Question: I'm trying to get a basic example set up with Uploadify and my code works in all browsers except for Chrome.
Basically, all I'm trying to do is let a user pick an image to be embedded in the page. The user chooses a file, and on selecting one, the file is sent, via Uploadify, to my C# handler which converts the image to a base-64 encoded string, and sends it back to be placed into the 'src' of the target 'img'.
'''
<link rel="stylesheet" href="Content/Uploadify/uploadify.css" />
<script src="http://ajax.googleapis.com/ajax/libs/jquery/1.10.2/jquery.min.js"></script>
<script src="Content/Uploadify/jquery.uploadify.js"></script>
<script type="text/javascript">
$(function () {
$("#fileUpload").uploadify({
'swf': 'Content/Uploadify/uploadify.swf',
'uploader': 'ImageHandler.ashx',
'onUploadSuccess': function (file, data, response) {
$("#theImage").attr("src", data);
},
'onUploadError': function (file, errorCode, errorMsg, errorString) {
alert('The file ' + file.name + ' could not be uploaded: ' + errorString);
}
});
});
</script>
'''
'''
<input type="file" id="fileUpload" />
<img id="theImage" height="300" width="300"/>
'''
'''
public void ProcessRequest(HttpContext context)
{
if (context.Request.Files.Count > 0)
{
byte[] bytes = null;
using (var binaryReader = new BinaryReader(context.Request.Files[0].InputStream))
{
bytes = binaryReader.ReadBytes(context.Request.Files[0].ContentLength);
var base64 = Convert.ToBase64String(bytes);
var imgSource = "data: " + context.Request.ContentType + ";base64," + base64;
context.Response.ContentType = "text/plain";
context.Response.Write(imgSource);
}
}
context.Response.ContentType = "text/plain";
context.Response.Write("");
}
'''
As you can see, it is very simple and works in FF, IE (even the IE 5 emulator w/ IE 11!), Safari, but when in Chrome () the 'onUploadError' function gets hit and the error variables are as follows:
>
1. file: [file Object]
2. errorCode: -220
3. errorMsg: Error #2038
4. errorString: IO Error
I'm using the latest version of Uploadify (just downloaded from Uploadify.com last night, ).
Has anyone seen this before or know what I'm doing wrong?
After doing some Google searches, it appears that some users have gone the route of disabling Flash in Chrome and I can verify this works but I do not like this as a solution. If you go to the Chrome Plugins page there are 2 versions installed:

If I disable the first one in the list, my Uploadify works fine but I wouldn't expect my users to have to do this.
Since the entire point of me using Uploadify was to send the image to a handler, and use the response of the handler without a page refresh, and that handler is only converting the image to a base64 encoded string, I would use HTML 5's 'FileReader' where available. So for Chrome, FF, IE 10 & up, Uploadify won't even be used. Here is my new code that works across browsers:
'''
$(function () {
if (Modernizr.filereader) {
var $fileUpload = $("#fileUpload");
$fileUpload.on("change", function (e) {
var files = e.target.files;
if (files.length) {
var reader = new FileReader();
reader.onload = function (e) {
$("#theImage").attr("src", reader.result);
}
reader.readAsDataURL(files[0]);
}
});
} else {
// browser doesn't support the HTML 5 file reader api, so fall back to Uploadify:
$("#fileUpload").uploadify({
'swf': 'Content/Uploadify/uploadify.swf',
'uploader': 'ImageHandler.ashx',
'onUploadSuccess': function (file, data, response) {
$("#theImage").attr("src", data);
},
'onUploadError': function (file, errorCode, errorMsg, errorString) {
alert('The file ' + file.name + ' could not be uploaded: ' + errorString);
}
});
}
});
'''
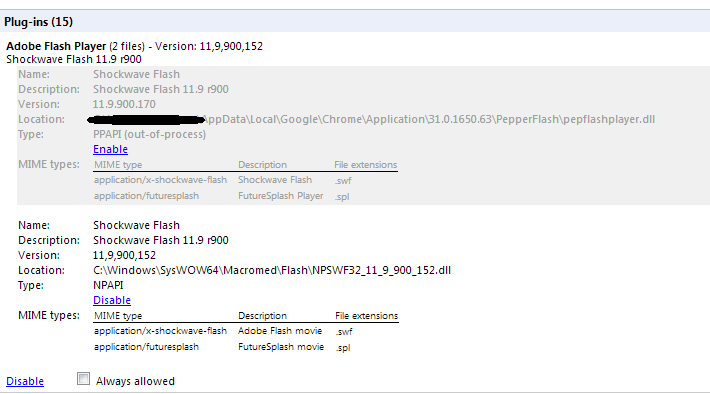
Answer: The solution for now will be to use Modernizr to detect if the HTML 5 File API is available (specifically the 'FileReader'). If available, I'll use the 'FileReader' to convert the image to a base 64 encoded string and use that in the 'img''s 'src' attribute.
'''
$(function () {
if (Modernizr.filereader) {
var $fileUpload = $("#fileUpload");
$fileUpload.on("change", function (e) {
var files = e.target.files;
if (files.length) {
var reader = new FileReader();
reader.onload = function (e) {
$("#theImage").attr("src", reader.result);
}
reader.readAsDataURL(files[0]);
}
});
} else {
// browser doesn't support the HTML 5 file reader api, so fall back to Uploadify:
$("#fileUpload").uploadify({
'swf': 'Content/Uploadify/uploadify.swf',
'uploader': 'ImageHandler.ashx',
'onUploadSuccess': function (file, data, response) {
$("#theImage").attr("src", data);
},
'onUploadError': function (file, errorCode, errorMsg, errorString) {
alert('The file ' + file.name + ' could not be uploaded: ' + errorString);
}
});
}
});
'''